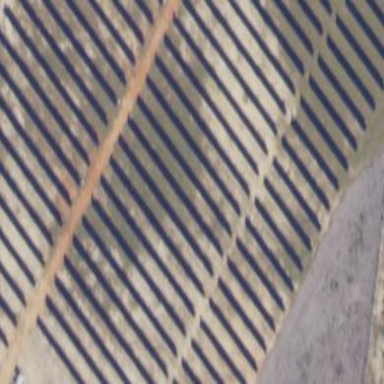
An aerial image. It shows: Solar power generator with photovoltaic panels.